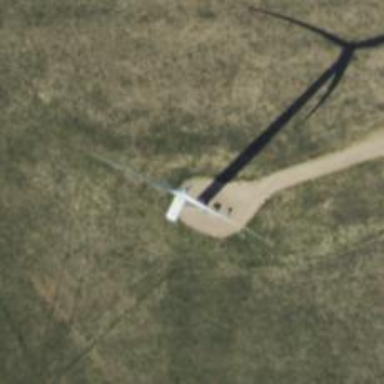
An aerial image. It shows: Wind generator powered by wind. The generator type is horizontal axis and it uses wind turbines.